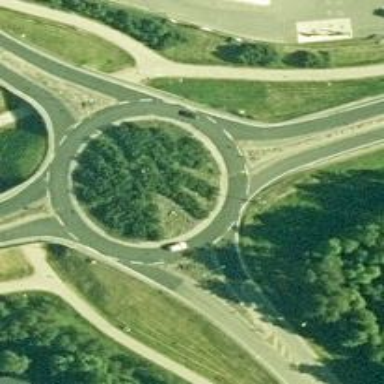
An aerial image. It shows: Secondary road with asphalt surface leading to roundabout junction.